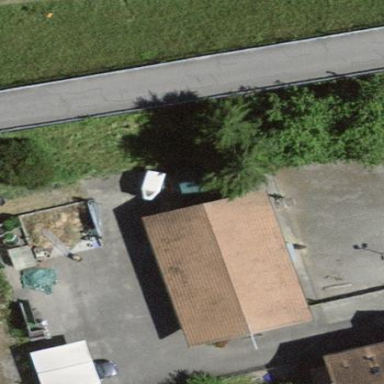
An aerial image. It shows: Stable.